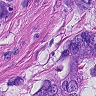
Metastatic tissue present: yes